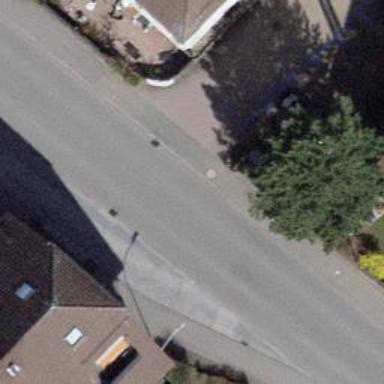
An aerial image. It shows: Bus stop with stop position for public transport.